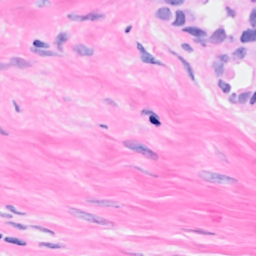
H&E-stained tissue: Breast